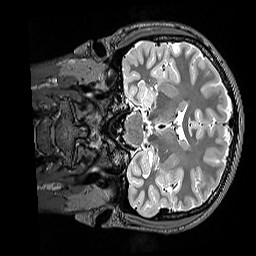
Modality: T2w
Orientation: coronal
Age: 21
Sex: male
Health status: healthy
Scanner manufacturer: siemens
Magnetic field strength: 3 T
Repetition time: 3.2 s
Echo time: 0.568 s